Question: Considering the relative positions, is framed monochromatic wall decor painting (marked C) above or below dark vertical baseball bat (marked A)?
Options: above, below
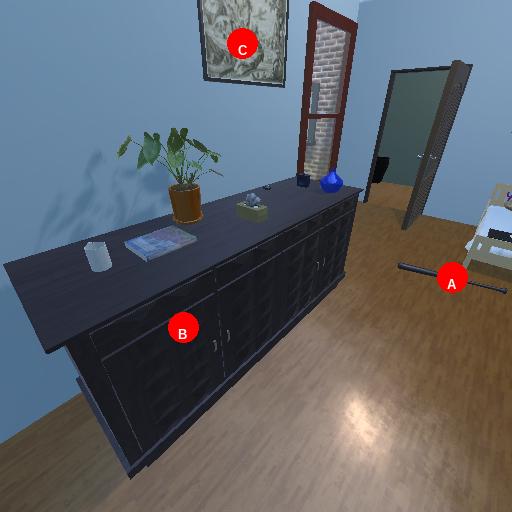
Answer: above